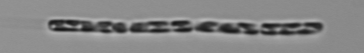
Label: Dactyliosolen_fragilissimus